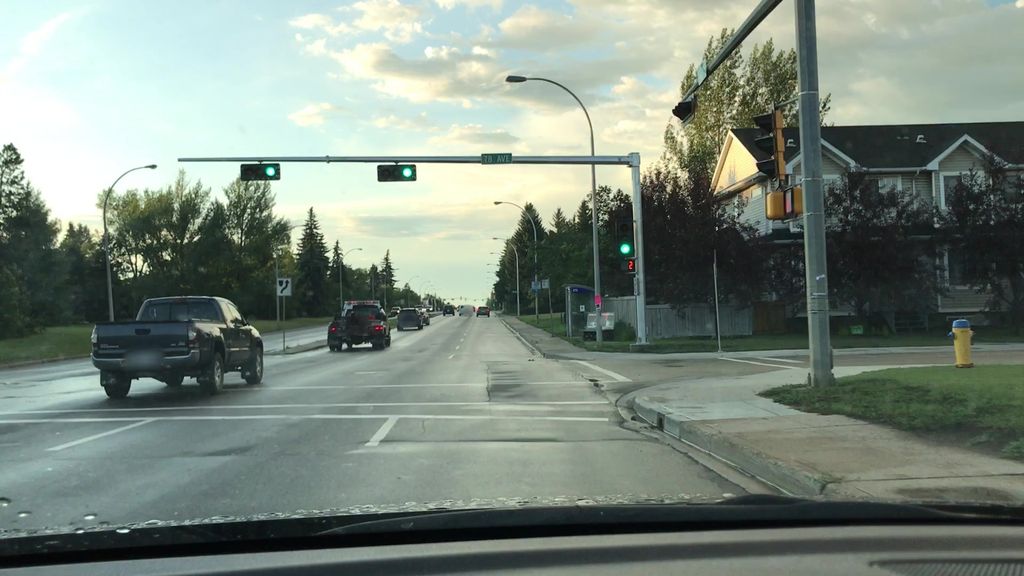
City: edmonton